Question: I'm trying to figure out how to bind the datasource of a DataGrid to an ObservableCollection of 'cells'. In particular, I have an ObservableCollection that holds instances of the following class:
'''
public class Option : INotifyPropertyChanged
{
public Option()
{
}
// +-+- Static Information +-+-
public double spread = 0;
public double strike = 0;
public int daysToExpiry = 0;
public int put_call; // 0 = Call, 1 = Put
// Ticker References
public string fullTicker = "";
public string underlyingTicker = "";
//+-+-Properties used in Event Handlers+-+-//
private double price = 0;
public double Price
{
get { return price; }
set
{
price = value;
NotifyPropertyChanged("Price");
}
}
//+-+-+-+- Propoerty Changed Event & Hander +-+-+-+-+-//
public event PropertyChangedEventHandler PropertyChanged;
private void NotifyPropertyChanged(string info)
{
if (PropertyChanged != null)
{
PropertyChanged(this, new PropertyChangedEventArgs(info));
}
}
}
'''
On my DataGrid, I want to display these classes (I'm using TemplateColumns the Price and the 'strike' variables in each cell) such that they are grouped by "underlyingTicker" [which is a 4 character string] and by "spread" [which takes on 1 of 6 possible values defined in the background coding].
Currently, when I bind the DataGrid's DataContext to the ObservableCollection, it shows each 'Option' as a row - and I can't figure out how to specify what to group the pairs on...
This is what my datagrid looks like now:

Thanks a lot - kcross!
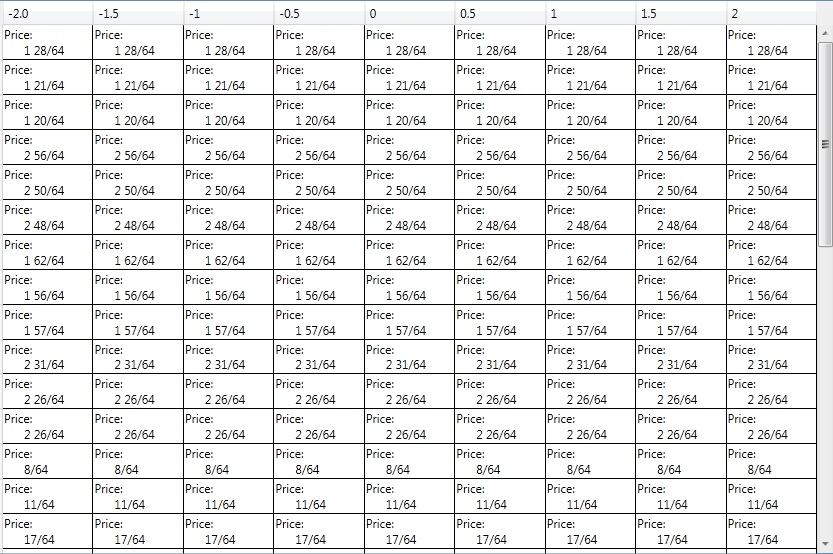
Answer: Like Dtex I do not entirely understand what you want to do. But I tried to make a simplification that hopefully will get you started.
You have to pass the 'DataGrid'an 'IEnumerable'(preferably an 'ObserrvableCollection') of objects. The individual objects will translate to rows, the properties of these objects will translate to the column headers.
So if you want the column headers to represent multiples of the standard deviation (right?) you will have to create an object that has these multiples as properties. The resulting cells will contain the 'Option' classes. To represent these you will have to define a DataTemplate or override the ToString() function. I think you did the former judging from your example.
The code behind:
'''
using System;
using System.Collections.Generic;
using System.Linq;
using System.Windows;
using System.Windows.Controls;
using System.ComponentModel;
using System.Collections.ObjectModel;
namespace DataGridSpike
{
/// <summary>
/// Interaction logic for MainWindow.xaml
/// </summary>
public partial class MainWindow : Window
{
private List<Option> _unsortedOptions;
private ObservableCollection<OptionRow> _groupedOptions;
public ObservableCollection<OptionRow> GroupedOptions
{
get { return _groupedOptions; }
set { _groupedOptions = value; }
}
public MainWindow()
{
var rnd=new Random();
InitializeComponent();
//Generate some random data
_unsortedOptions=new List<Option>();
for(int element=0;element<50;element++)
{
double column=rnd.Next(-2,3);
int row=rnd.Next(0,9);
_unsortedOptions.Add(new Option { ColumnDefiningValue = column, RowDefiningValue = row });
}
//Prepare the data for the DataGrid
//group and sort
var rows = from option in _unsortedOptions
orderby option.ColumnDefiningValue
group option by option.RowDefiningValue into optionRow
orderby optionRow.Key ascending
select optionRow;
//convert to ObservableCollection
_groupedOptions = new ObservableCollection<OptionRow>();
foreach (var groupedOptionRow in rows)
{
var groupedRow = new OptionRow(groupedOptionRow);
_groupedOptions.Add(groupedRow);
}
//bind the ObservableCollection to the DataGrid
DataContext = GroupedOptions;
}
}
public class OptionRow
{
private List<Option> _options;
public OptionRow(IEnumerable<Option> options)
{
_options = options.ToList();
}
public Option Minus2
{
get
{
return (from option in _options
where option.ColumnDefiningValue == -2
select option).FirstOrDefault();
}
}
public Option Minus1
{
get
{
return (from option in _options
where option.ColumnDefiningValue == -1
select option).FirstOrDefault();
}
}
public Option Zero
{
get
{
return (from option in _options
where option.ColumnDefiningValue == 0
select option).FirstOrDefault();
}
}
public Option Plus1
{
get
{
return (from option in _options
where option.ColumnDefiningValue == 1
select option).FirstOrDefault();
}
}
public Option Plus2
{
get
{
return (from option in _options
where option.ColumnDefiningValue == 2
select option).FirstOrDefault();
}
}
}
public class Option:INotifyPropertyChanged
{
public override string ToString()
{
return string.Format("{0}-{1}", RowDefiningValue.ToString(),ColumnDefiningValue.ToString());
}
private double _columnDefiningValue;
public double ColumnDefiningValue
{
get{return _columnDefiningValue;}
set{_columnDefiningValue = value;
OnPropertyChanged("ColumndDefiningValue");
}
}
private int _rowDefiningValue;
public int RowDefiningValue
{
get{return _rowDefiningValue;}
set{_rowDefiningValue = value;
OnPropertyChanged("RowDefiningValue");
}
}
private void OnPropertyChanged(string propertyName)
{
if (PropertyChanged!=null)
{
PropertyChanged(this, new PropertyChangedEventArgs(propertyName));
}
}
public event PropertyChangedEventHandler PropertyChanged;
}
}
'''
The XAML:
'''
<Window x:Class="DataGridSpike.MainWindow"
xmlns="http://schemas.microsoft.com/winfx/2006/xaml/presentation"
xmlns:x="http://schemas.microsoft.com/winfx/2006/xaml"
Title="MainWindow" Height="350" Width="525">
<Grid>
<DataGrid ItemsSource="{Binding}"/>
</Grid>
</Window>
'''